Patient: sex M, age 74
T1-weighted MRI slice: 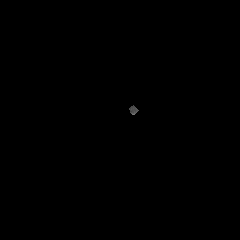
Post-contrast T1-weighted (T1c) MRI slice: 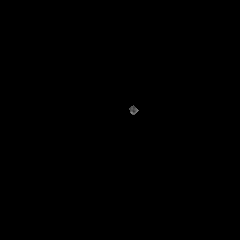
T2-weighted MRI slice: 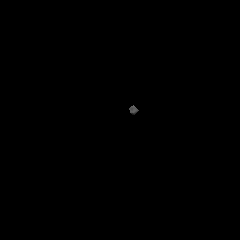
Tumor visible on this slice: no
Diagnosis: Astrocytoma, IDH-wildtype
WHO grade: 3